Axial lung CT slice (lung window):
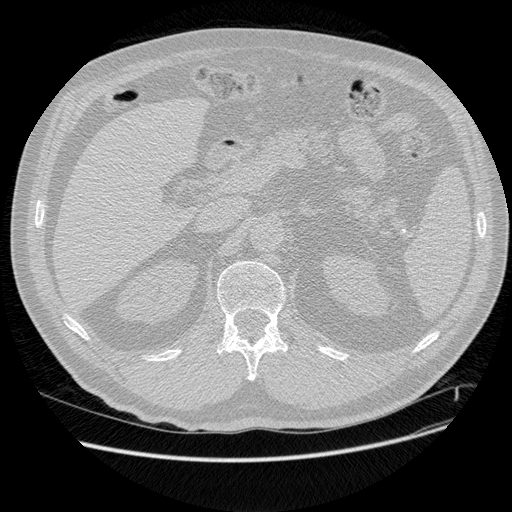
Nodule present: no